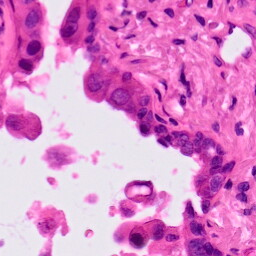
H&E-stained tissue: Lung